Field crop: tomato
Growth stage: 2
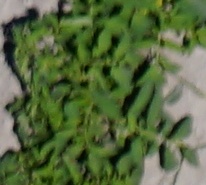
Species: tomato